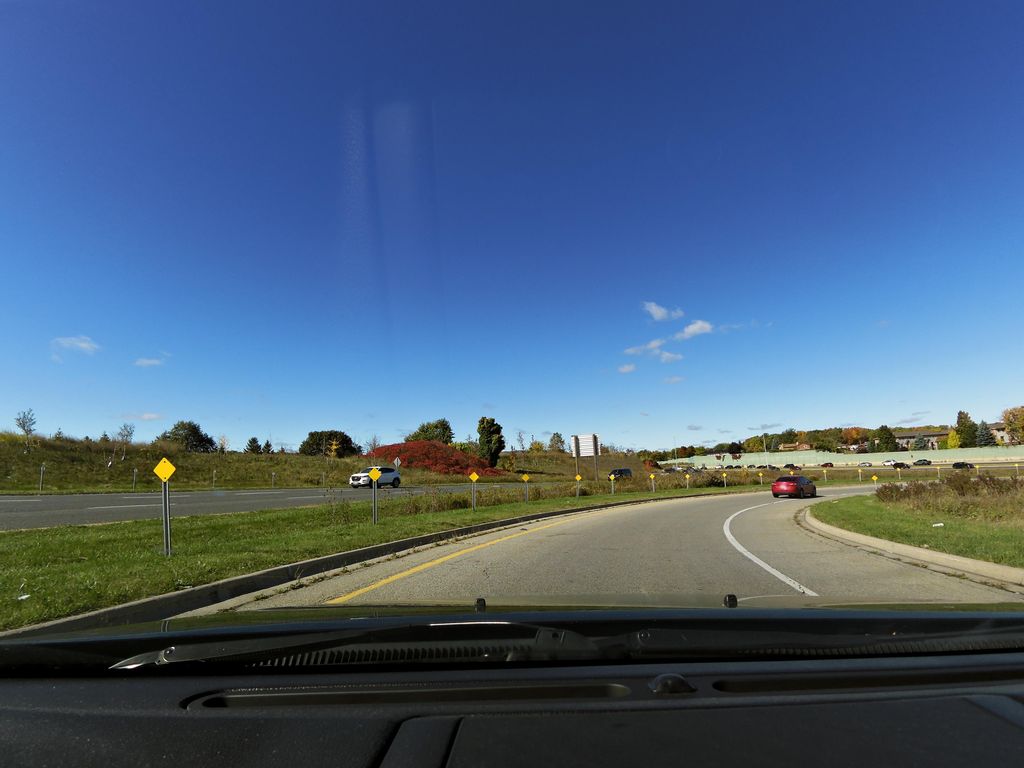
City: hamilton